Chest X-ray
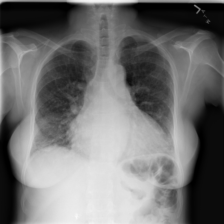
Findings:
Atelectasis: negative
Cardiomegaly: negative
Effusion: negative
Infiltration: positive
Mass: negative
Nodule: negative
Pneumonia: negative
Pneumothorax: negative
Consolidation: negative
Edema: negative
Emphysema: negative
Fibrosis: negative
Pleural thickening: negative
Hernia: negative